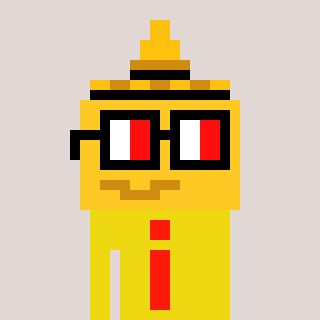
a pixel art character with square glasses with black frames and red eyes, a mustard-shaped head and a yellow-colored body on a warm background